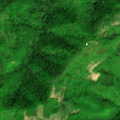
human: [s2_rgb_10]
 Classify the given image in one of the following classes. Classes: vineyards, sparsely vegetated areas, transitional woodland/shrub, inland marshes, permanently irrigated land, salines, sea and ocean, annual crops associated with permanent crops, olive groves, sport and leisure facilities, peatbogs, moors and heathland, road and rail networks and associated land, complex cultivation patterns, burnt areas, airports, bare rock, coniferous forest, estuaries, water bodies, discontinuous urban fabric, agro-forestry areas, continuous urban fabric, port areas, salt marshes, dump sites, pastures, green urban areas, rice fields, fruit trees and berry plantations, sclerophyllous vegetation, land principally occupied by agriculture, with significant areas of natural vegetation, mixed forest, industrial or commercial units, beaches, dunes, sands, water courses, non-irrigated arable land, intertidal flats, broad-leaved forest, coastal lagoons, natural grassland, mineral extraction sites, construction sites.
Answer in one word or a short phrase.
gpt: broad-leaved forest, transitional woodland/shrub